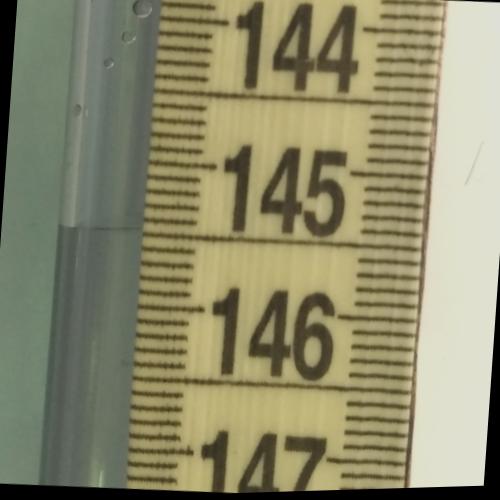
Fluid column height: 145.5 cm